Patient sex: M
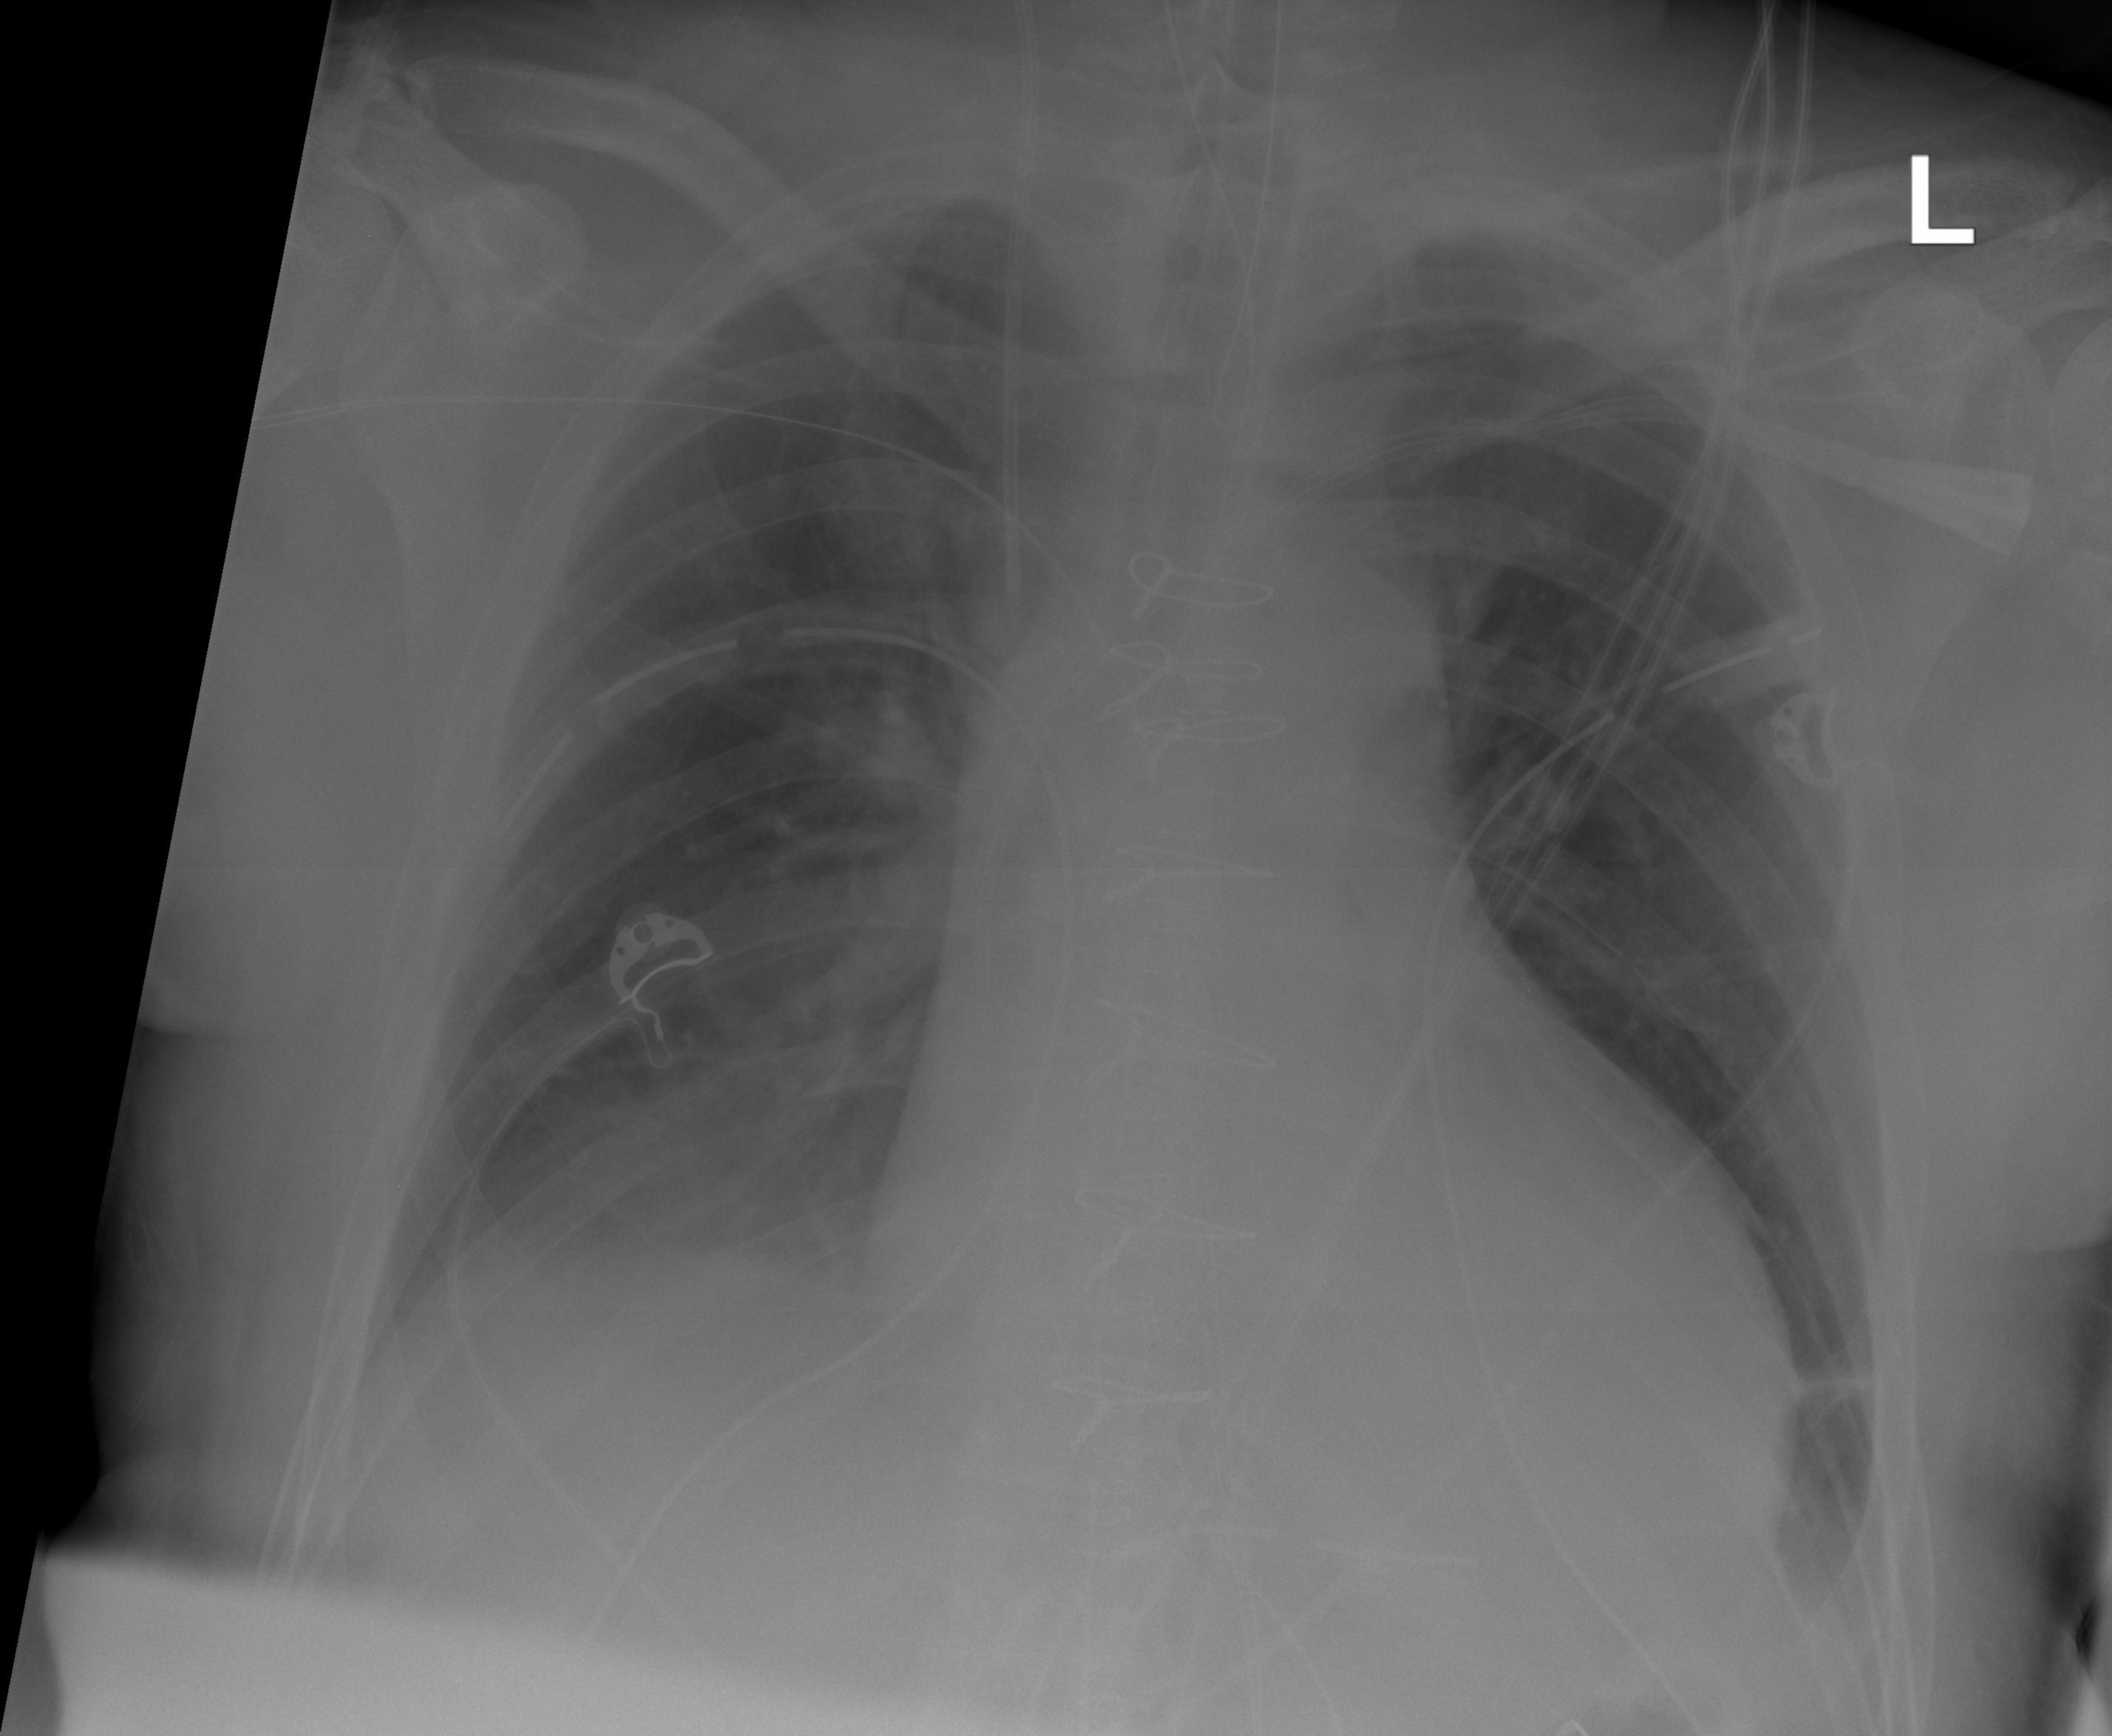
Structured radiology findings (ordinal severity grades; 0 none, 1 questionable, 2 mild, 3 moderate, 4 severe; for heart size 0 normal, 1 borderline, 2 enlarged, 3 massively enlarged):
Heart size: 2
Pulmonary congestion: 2
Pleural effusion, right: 1
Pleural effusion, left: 1
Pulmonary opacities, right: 2
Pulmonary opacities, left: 0
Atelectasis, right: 2
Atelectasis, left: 2